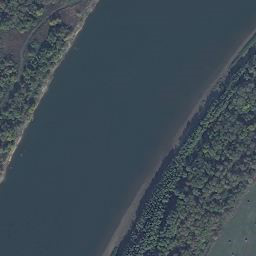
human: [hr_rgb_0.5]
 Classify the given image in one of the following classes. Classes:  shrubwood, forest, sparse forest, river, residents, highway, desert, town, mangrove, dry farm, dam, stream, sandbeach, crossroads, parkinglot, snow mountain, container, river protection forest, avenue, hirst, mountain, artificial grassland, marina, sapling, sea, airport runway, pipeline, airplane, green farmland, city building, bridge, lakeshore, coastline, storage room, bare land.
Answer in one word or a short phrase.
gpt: river